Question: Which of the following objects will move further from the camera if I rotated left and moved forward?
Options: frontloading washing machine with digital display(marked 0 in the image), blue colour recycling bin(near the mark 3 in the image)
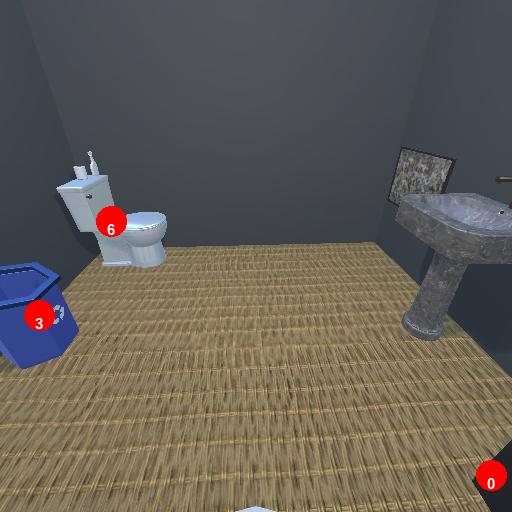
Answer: frontloading washing machine with digital display(marked 0 in the image)